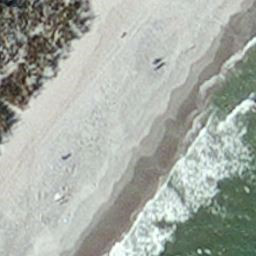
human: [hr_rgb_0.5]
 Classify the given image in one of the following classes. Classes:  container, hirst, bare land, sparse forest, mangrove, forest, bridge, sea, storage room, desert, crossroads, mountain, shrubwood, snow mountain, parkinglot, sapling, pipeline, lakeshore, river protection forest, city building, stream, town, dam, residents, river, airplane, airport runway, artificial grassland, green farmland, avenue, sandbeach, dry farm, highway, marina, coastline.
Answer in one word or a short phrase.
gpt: coastline